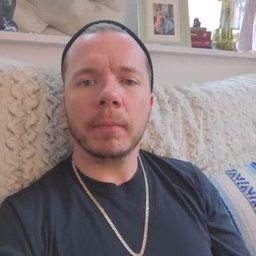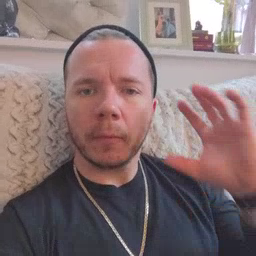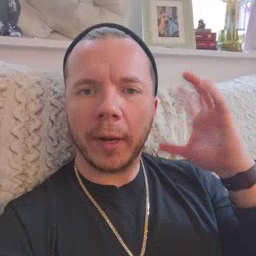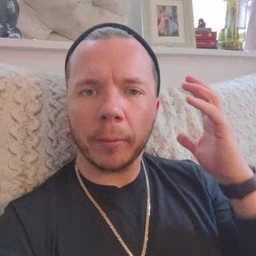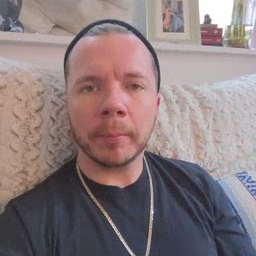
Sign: radio